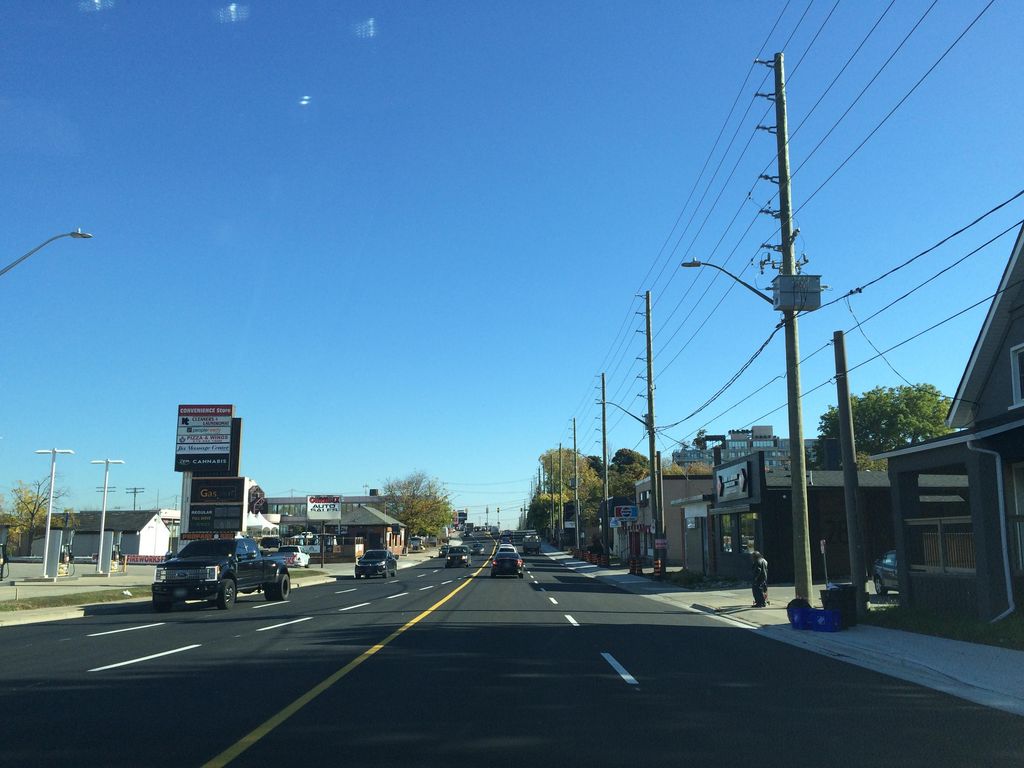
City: kitchener-waterloo